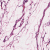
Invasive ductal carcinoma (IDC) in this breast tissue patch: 1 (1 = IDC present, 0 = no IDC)